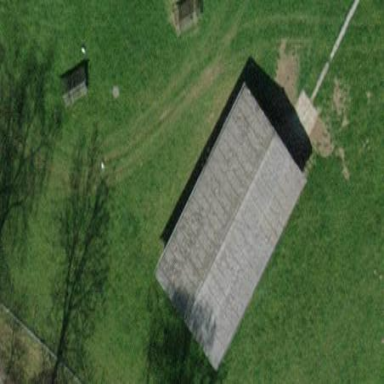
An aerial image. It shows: Gabled farm auxiliary building with grey roof.